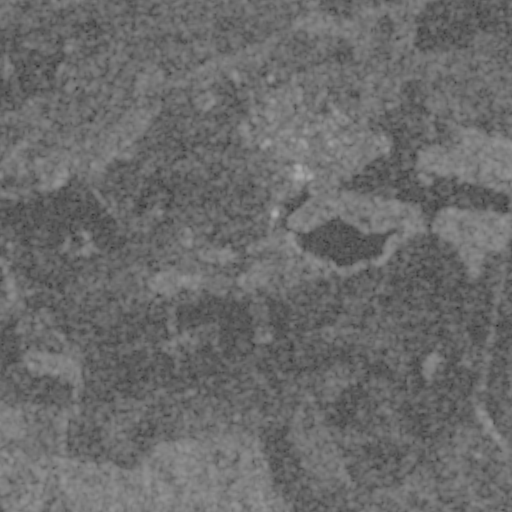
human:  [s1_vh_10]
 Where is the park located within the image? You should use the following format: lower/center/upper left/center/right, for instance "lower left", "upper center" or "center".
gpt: The park is located in the upper center of the image.
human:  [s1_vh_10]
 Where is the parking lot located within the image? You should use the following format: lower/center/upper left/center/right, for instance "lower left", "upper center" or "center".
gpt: The parking lot is located in the upper center of the image.
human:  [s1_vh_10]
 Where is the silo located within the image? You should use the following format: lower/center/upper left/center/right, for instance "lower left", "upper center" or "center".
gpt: The silo is located in the upper center of the image.
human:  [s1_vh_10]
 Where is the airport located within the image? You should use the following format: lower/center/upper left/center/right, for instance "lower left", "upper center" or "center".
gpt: There is no airport in the image.

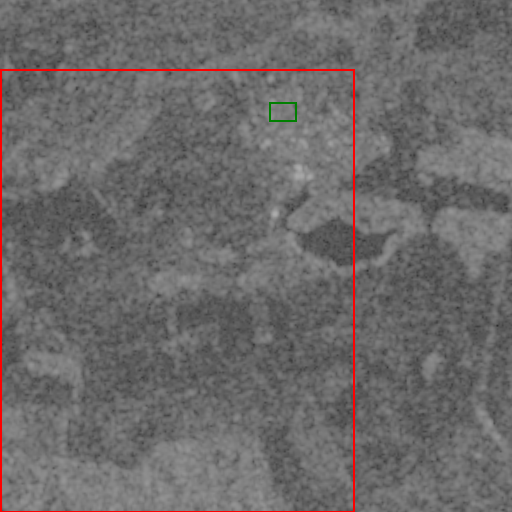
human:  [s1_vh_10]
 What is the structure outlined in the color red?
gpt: The structure outlined in red is a crop field.
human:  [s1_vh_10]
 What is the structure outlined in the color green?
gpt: The structure outlined in green is a park.
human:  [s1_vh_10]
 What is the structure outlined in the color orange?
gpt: There is no orange outline.